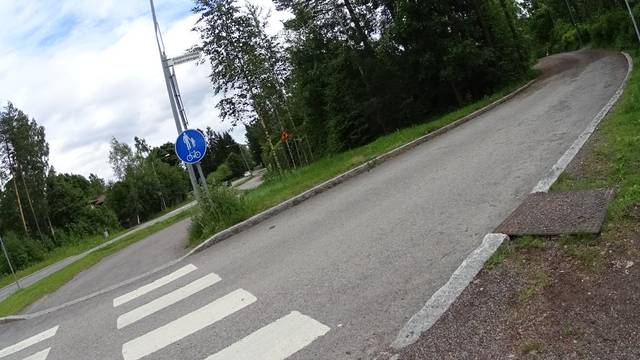
Region: Finland
Coordinates: 60.252, 24.775